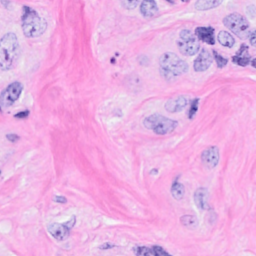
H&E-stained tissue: Breast